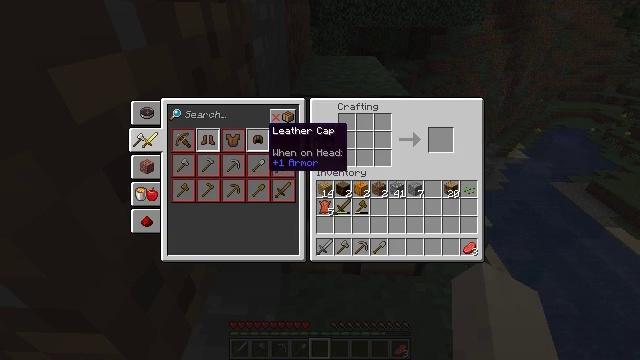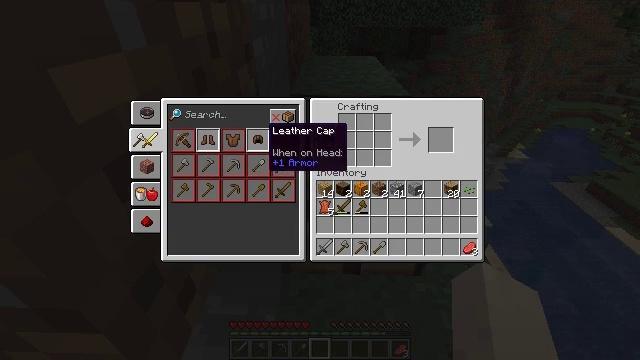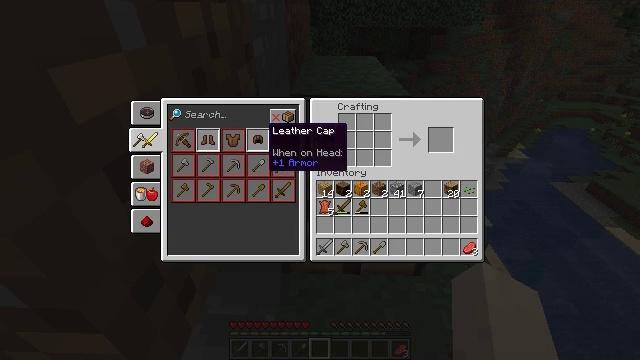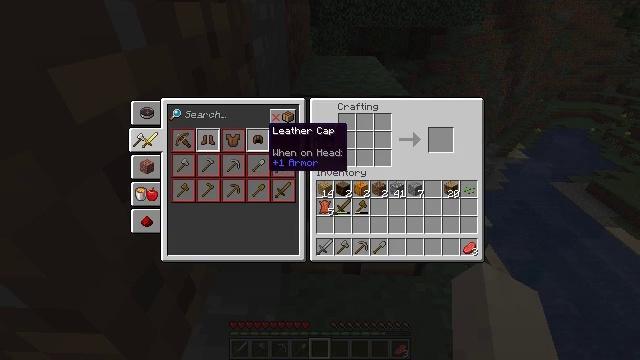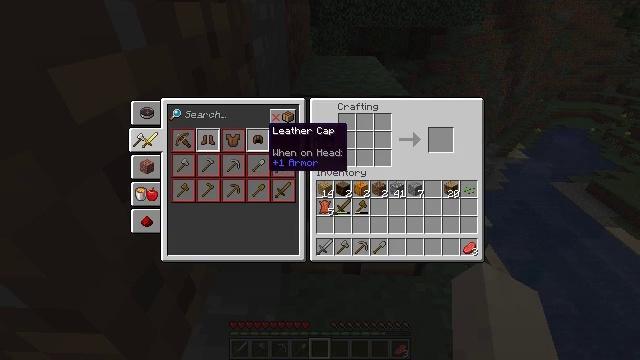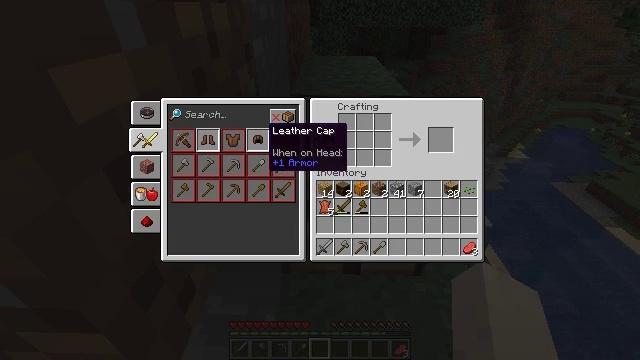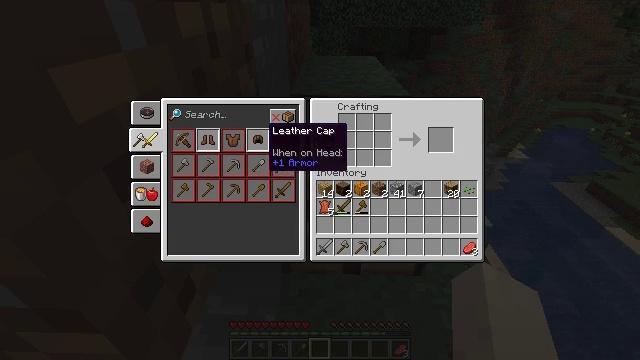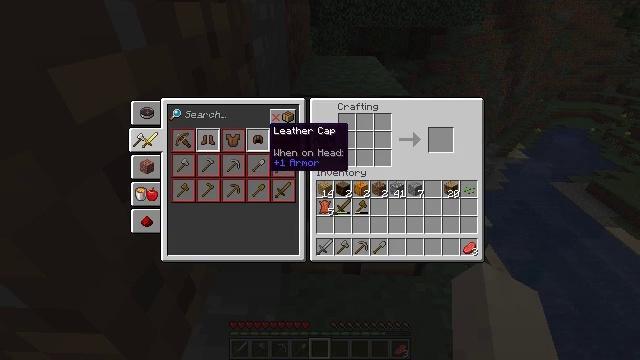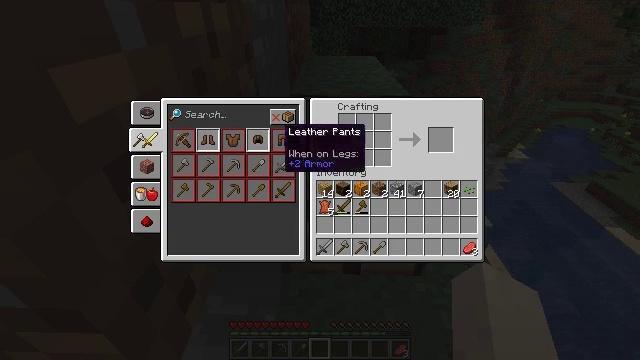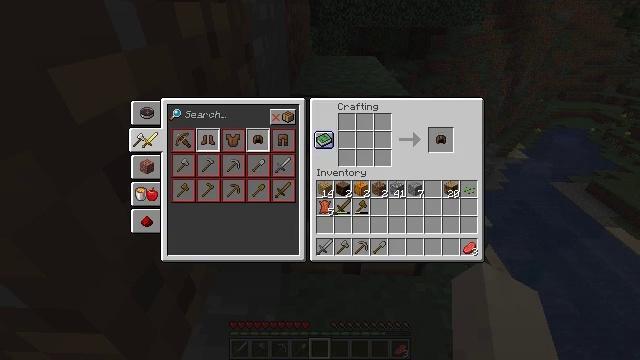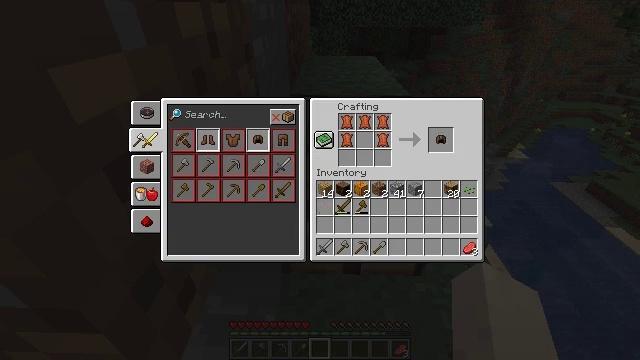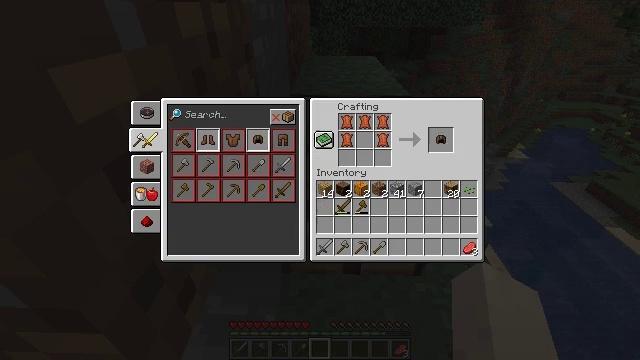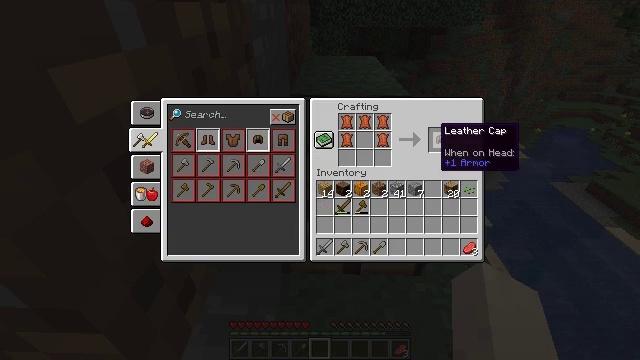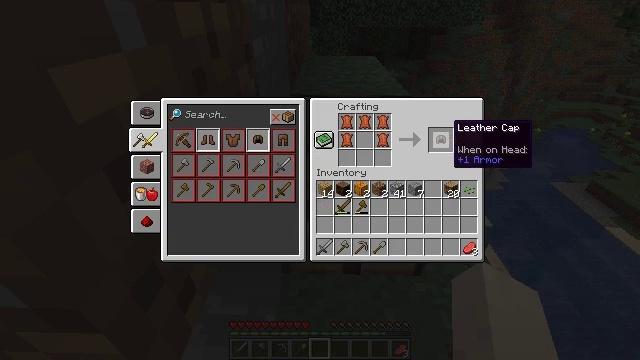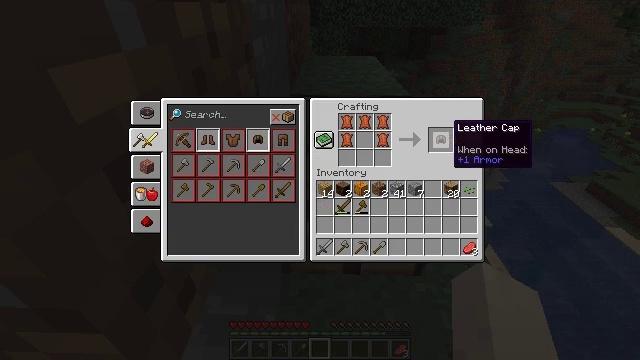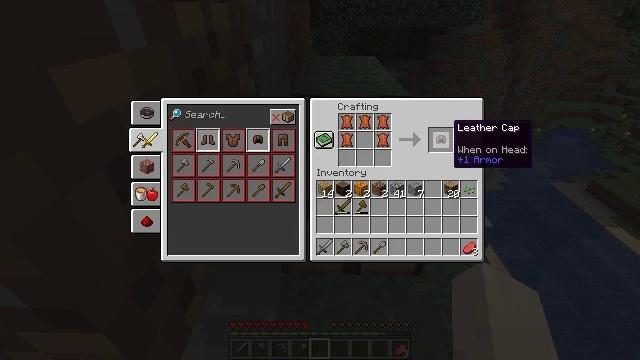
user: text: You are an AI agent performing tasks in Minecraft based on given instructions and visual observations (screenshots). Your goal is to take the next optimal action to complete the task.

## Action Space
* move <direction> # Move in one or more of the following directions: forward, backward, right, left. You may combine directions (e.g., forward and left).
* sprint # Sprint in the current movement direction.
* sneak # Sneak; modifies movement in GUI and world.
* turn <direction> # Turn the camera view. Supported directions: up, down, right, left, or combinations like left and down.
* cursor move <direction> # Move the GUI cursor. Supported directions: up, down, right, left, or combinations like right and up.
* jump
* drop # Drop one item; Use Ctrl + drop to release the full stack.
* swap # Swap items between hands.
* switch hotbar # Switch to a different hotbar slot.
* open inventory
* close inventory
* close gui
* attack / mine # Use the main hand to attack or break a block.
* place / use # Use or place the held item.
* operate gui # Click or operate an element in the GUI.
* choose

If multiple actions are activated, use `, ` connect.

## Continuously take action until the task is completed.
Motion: motion action
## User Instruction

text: Make a leather helmet with leather pieces in the crafting table.
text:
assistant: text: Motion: no_op
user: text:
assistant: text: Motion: no_op
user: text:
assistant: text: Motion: no_op
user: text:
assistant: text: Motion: operate gui
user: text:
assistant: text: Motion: operate gui
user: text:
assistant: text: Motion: no_op
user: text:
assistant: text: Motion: no_op
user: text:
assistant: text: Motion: cursor move right
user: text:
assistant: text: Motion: cursor move right
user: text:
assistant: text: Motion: cursor move right
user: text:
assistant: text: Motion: cursor move right
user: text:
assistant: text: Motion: cursor move right
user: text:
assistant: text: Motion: cursor move right
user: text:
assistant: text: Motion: no_op
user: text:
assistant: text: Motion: no_op
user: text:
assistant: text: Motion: no_op
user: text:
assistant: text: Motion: no_op
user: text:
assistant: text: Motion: no_op
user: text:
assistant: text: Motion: no_op
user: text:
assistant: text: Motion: no_op
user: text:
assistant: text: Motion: no_op
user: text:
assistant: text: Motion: operate gui
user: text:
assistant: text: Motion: operate gui
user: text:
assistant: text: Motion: no_op
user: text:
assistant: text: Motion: no_op
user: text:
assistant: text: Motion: no_op
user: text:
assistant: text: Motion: no_op